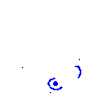
Particle: electron